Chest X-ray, AP view. Patient: 46 years old, sex F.
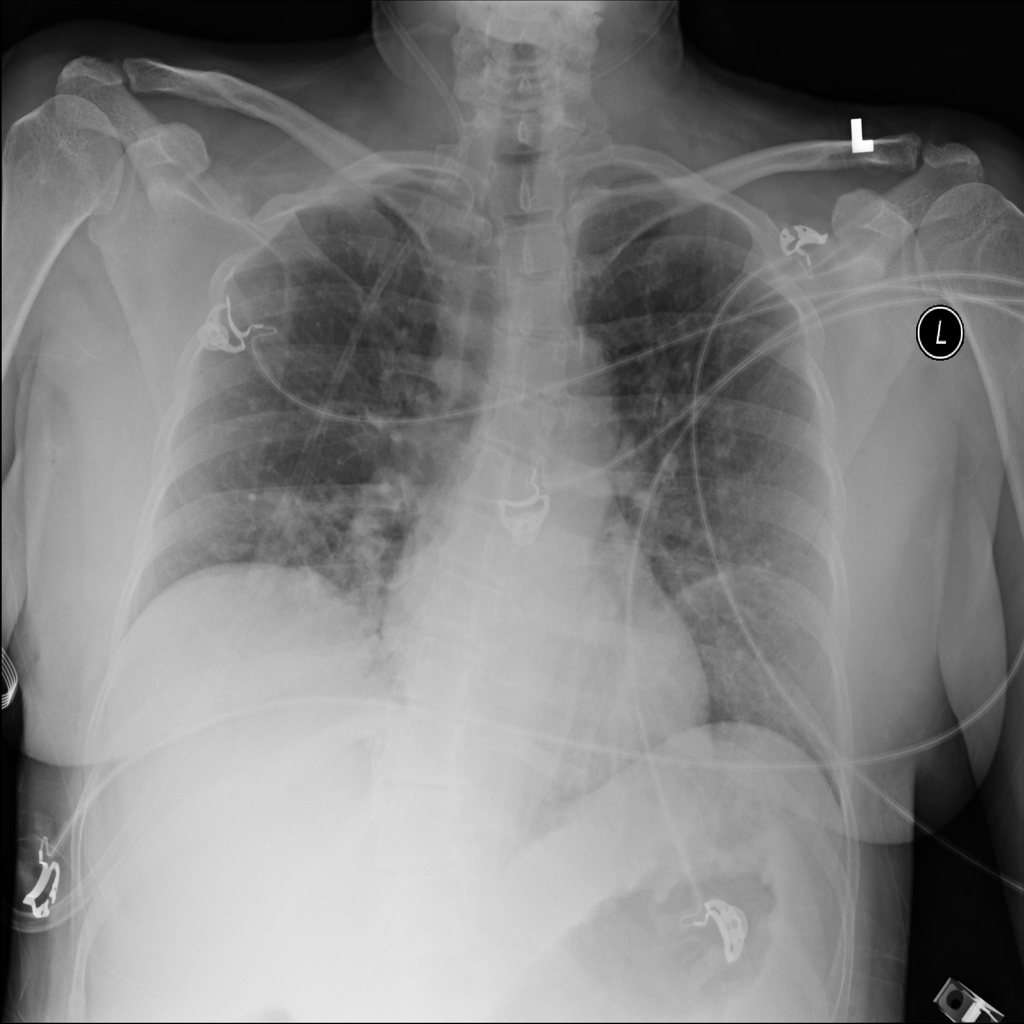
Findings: No Finding